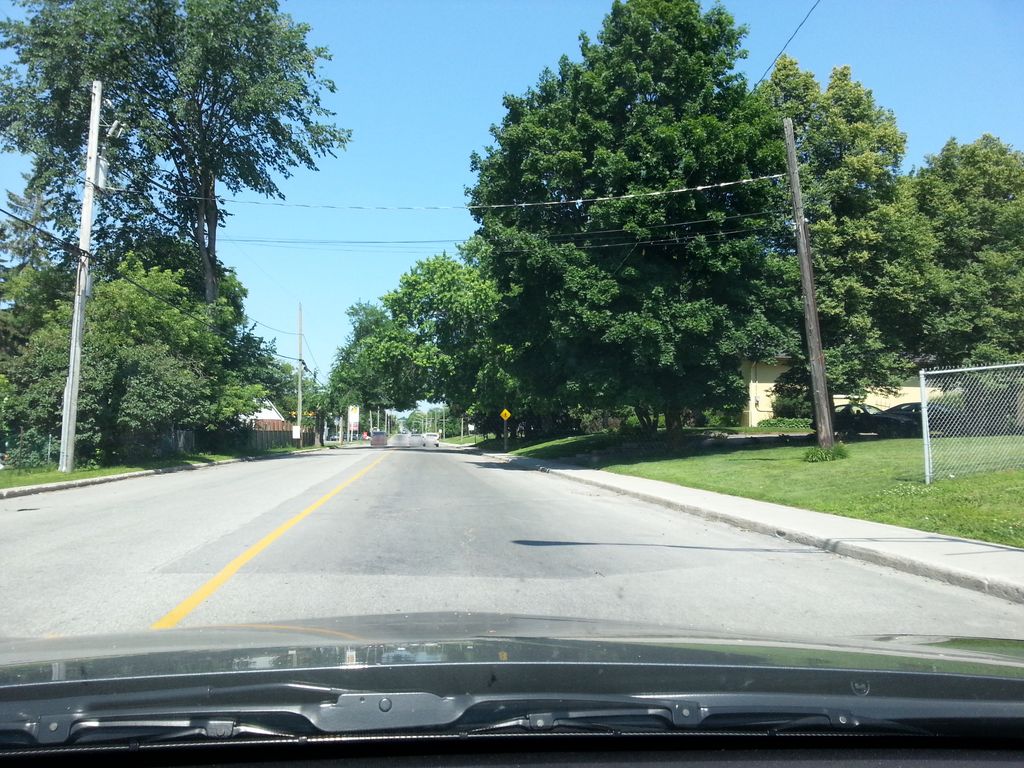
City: ottawa-gatineau